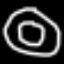
Label: donut